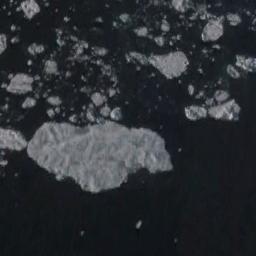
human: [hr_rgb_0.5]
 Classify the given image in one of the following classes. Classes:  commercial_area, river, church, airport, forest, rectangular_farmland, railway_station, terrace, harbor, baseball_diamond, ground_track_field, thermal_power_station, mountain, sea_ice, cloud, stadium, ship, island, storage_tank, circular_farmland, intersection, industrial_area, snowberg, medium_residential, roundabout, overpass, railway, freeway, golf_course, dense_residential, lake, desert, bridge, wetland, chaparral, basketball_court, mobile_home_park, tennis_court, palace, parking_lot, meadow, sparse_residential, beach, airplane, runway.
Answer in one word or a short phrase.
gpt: sea_ice